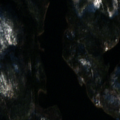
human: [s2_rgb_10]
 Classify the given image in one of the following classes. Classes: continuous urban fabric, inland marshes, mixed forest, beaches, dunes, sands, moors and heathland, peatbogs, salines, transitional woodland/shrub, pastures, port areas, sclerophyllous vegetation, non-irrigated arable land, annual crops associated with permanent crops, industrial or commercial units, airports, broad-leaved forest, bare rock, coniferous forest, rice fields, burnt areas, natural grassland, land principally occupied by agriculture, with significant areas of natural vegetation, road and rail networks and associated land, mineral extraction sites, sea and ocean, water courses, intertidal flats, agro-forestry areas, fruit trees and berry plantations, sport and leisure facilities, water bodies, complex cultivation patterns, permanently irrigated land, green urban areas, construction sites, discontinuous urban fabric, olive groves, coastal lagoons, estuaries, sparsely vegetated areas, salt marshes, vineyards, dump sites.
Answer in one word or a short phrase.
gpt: broad-leaved forest, coniferous forest, mixed forest, transitional woodland/shrub, water bodies